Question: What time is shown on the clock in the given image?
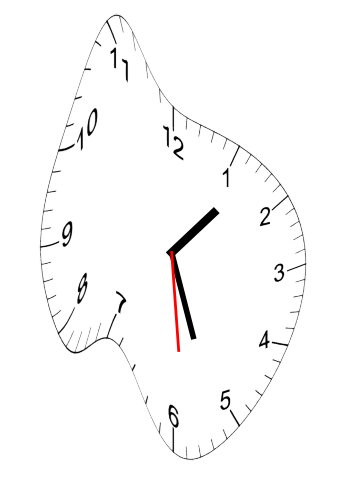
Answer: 01:26:29